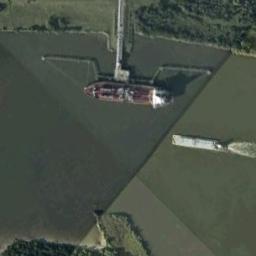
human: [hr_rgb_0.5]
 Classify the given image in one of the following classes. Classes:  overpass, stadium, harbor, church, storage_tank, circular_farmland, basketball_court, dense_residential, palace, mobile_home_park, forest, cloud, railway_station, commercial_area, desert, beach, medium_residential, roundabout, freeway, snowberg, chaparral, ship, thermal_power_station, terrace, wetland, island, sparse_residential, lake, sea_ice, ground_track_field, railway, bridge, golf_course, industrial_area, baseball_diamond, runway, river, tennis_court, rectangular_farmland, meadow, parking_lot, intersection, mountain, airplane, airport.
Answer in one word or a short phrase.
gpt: ship